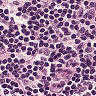
Metastatic tissue present: no